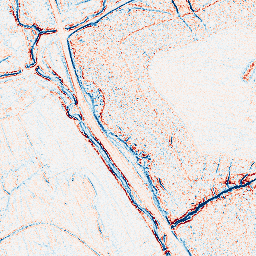
Category: edge_preserving
Decomposition family: bilateral
Decomposition parameters: d: 5
sigma_color: 75
sigma_space: 75
Upsampling method: bspline
Upsampling parameters: scale: 8
Upsampling scale: 8